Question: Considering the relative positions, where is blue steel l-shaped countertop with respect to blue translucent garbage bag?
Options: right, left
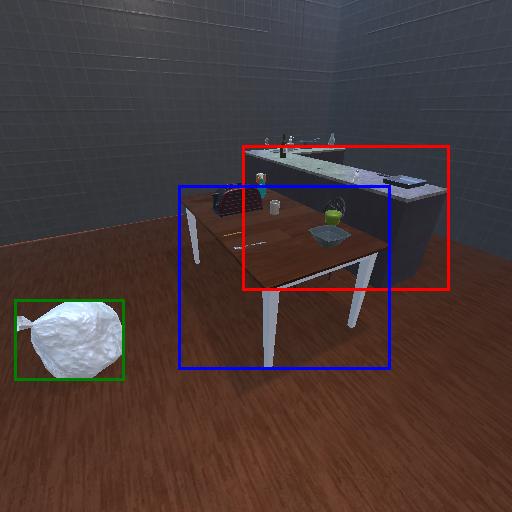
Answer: right